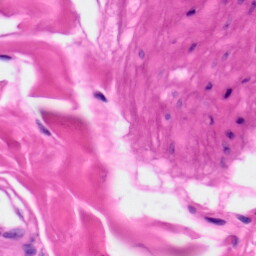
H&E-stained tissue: Skin